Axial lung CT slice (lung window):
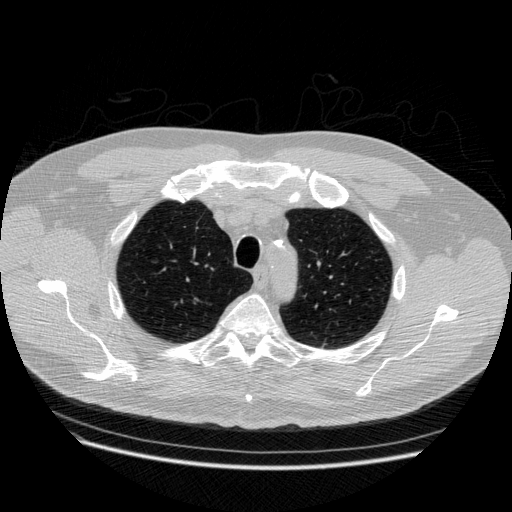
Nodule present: no